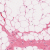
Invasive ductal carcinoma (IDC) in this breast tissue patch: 0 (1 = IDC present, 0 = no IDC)